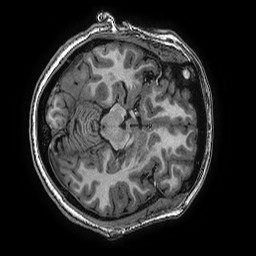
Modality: T1w
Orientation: axial
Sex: female
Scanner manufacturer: ge
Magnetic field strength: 3 T
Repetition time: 0.0077 s
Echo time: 0.003436 s